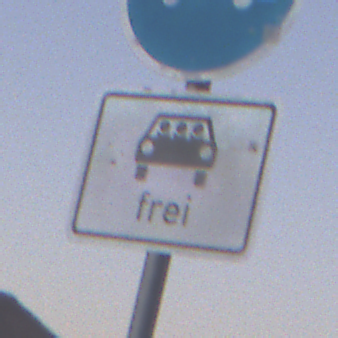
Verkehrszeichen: MehrfachbesetzePersonenkraftwagenFrei
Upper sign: Busssonderstreifen
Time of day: Dusk
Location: Outdoor (Nature)
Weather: Clear
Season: NotSpecified
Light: Natural